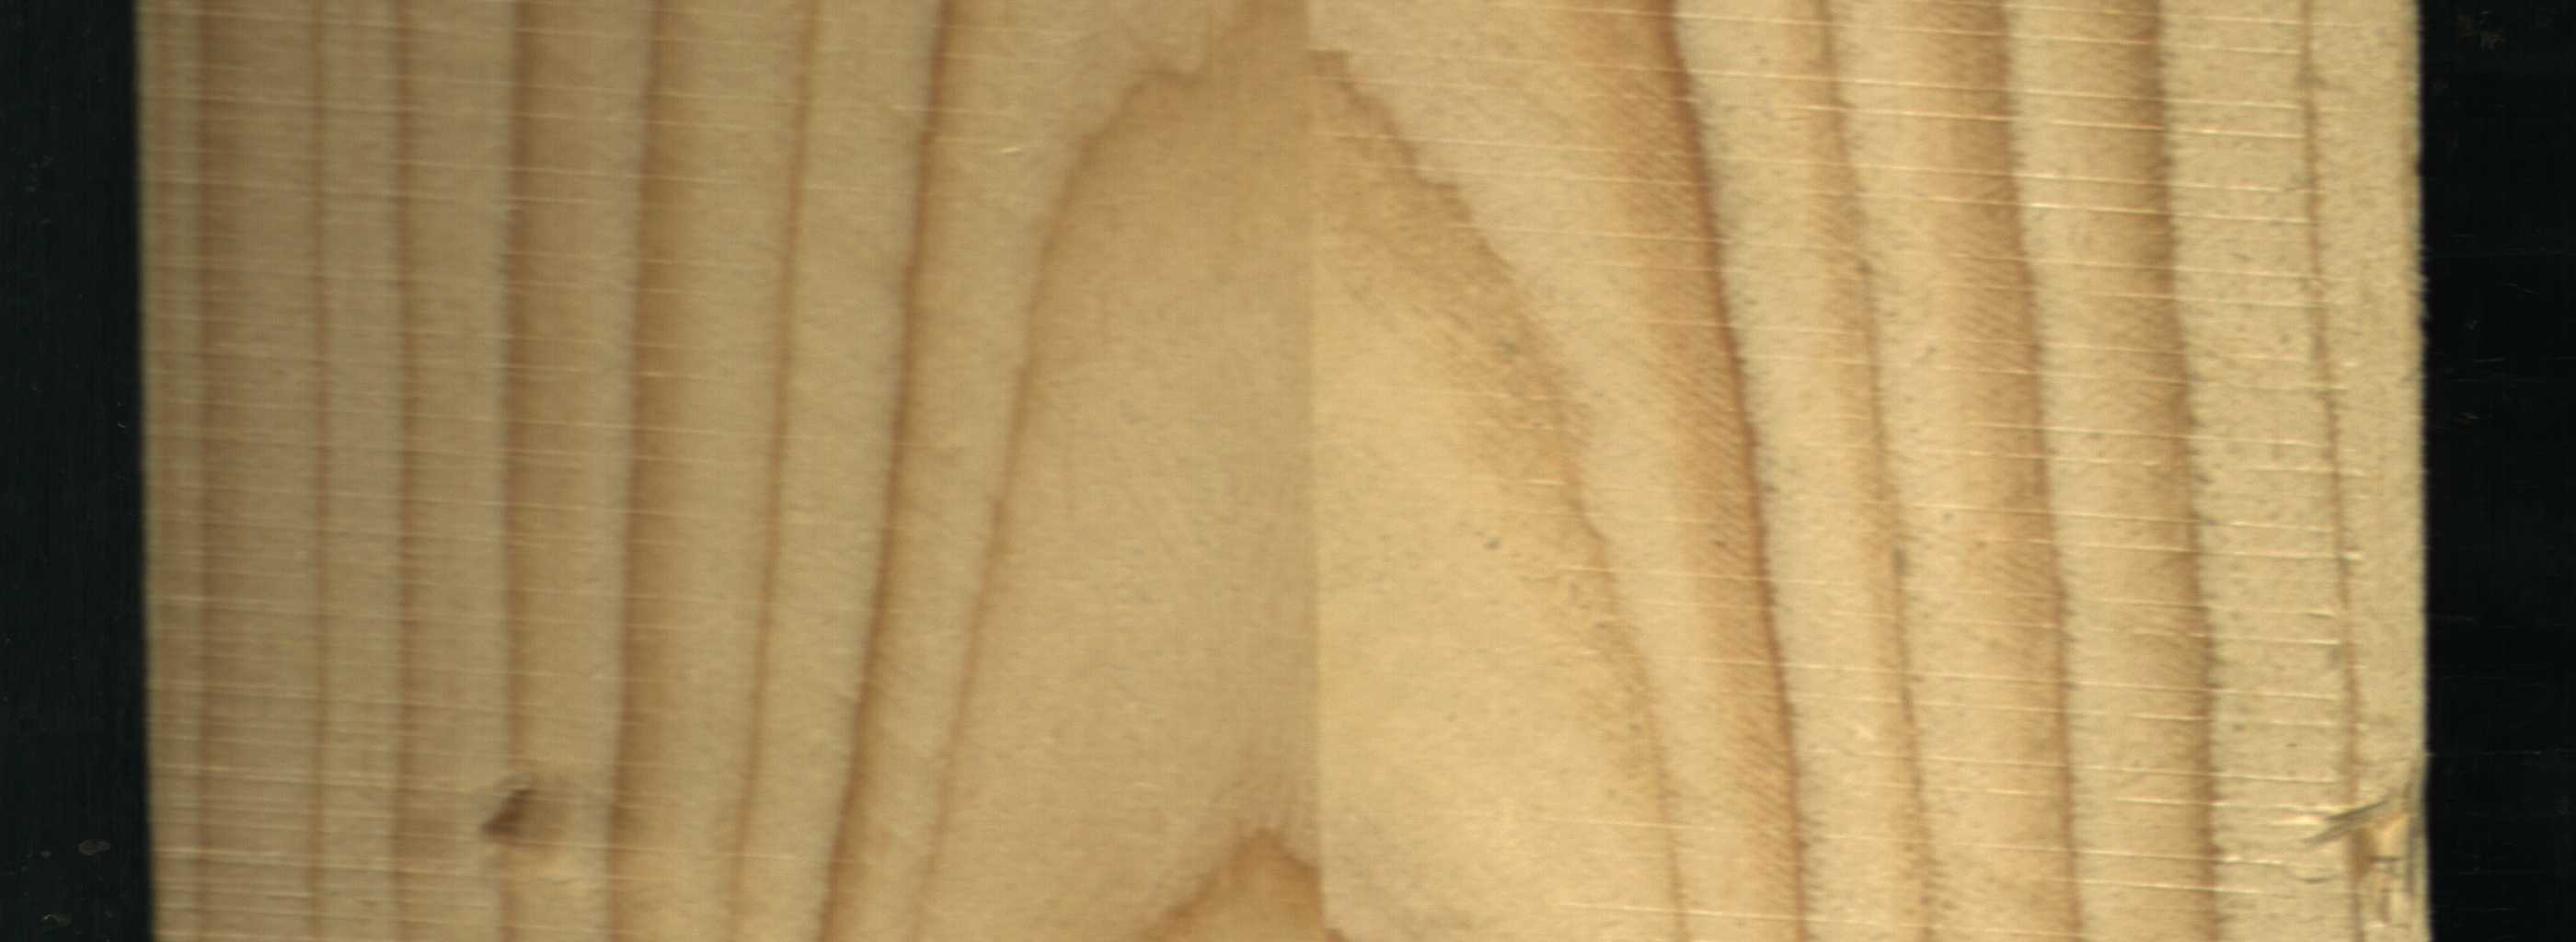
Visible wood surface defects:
resin